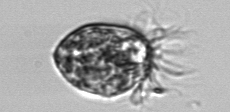
Label: Strombidium_morphotype1